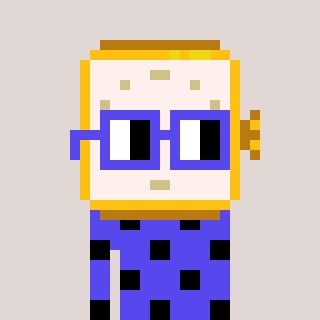
a pixel art character with square blue glasses, a watch-shaped head and a computerblue-colored body on a warm background